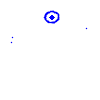
Particle: pion